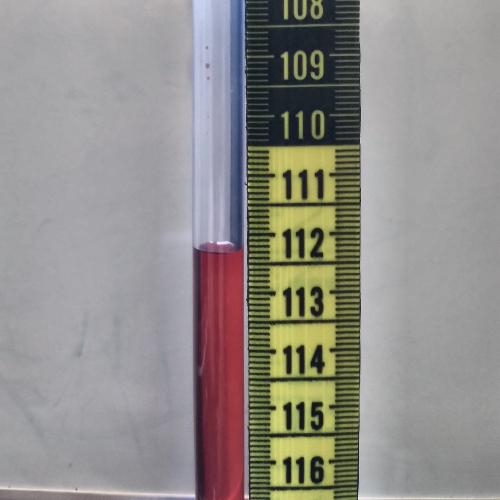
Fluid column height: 112.3 cm